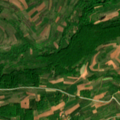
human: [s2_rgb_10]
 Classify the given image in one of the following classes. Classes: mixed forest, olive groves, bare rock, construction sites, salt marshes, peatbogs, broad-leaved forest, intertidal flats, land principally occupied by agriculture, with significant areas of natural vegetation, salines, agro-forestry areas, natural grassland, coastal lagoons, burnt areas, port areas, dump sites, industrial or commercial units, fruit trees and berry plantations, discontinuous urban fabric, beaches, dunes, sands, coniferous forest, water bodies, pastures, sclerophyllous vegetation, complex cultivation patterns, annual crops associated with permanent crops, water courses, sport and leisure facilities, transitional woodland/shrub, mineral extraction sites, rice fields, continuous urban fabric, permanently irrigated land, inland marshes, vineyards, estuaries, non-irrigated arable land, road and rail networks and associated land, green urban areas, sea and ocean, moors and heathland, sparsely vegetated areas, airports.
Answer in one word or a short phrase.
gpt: non-irrigated arable land, complex cultivation patterns, land principally occupied by agriculture, with significant areas of natural vegetation, broad-leaved forest